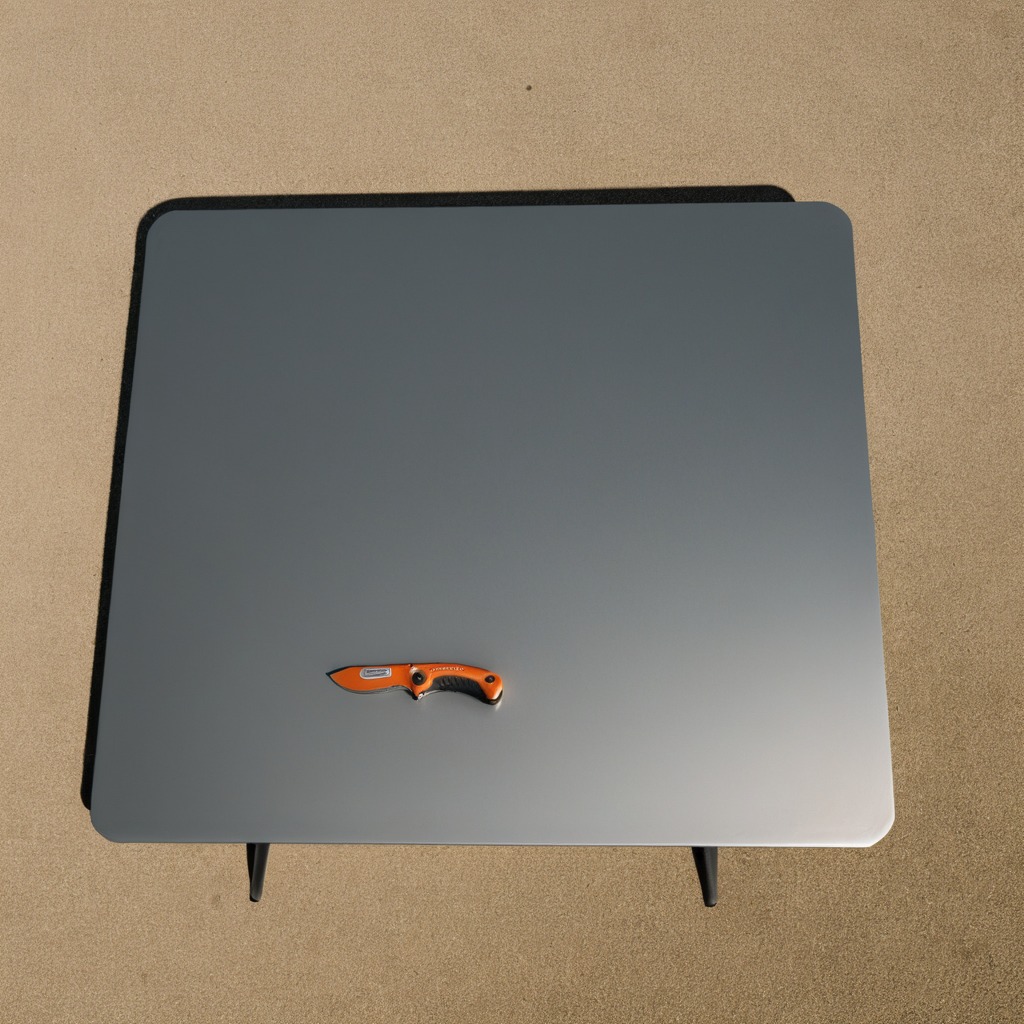
A utility knife lies on the table in the afternoon light.